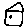
Label: house